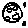
Label: moon